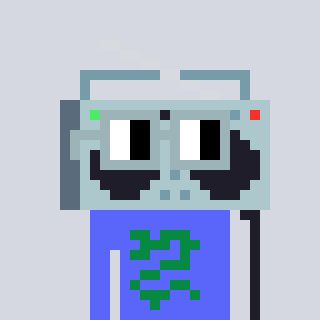
a pixel art character with square dark gray glasses, a boombox-shaped head and a purple-colored body on a cool background